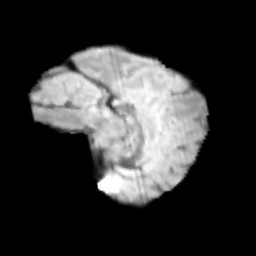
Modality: T2w
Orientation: sagittal
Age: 10
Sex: female
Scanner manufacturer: siemens
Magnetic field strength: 3 T
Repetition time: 3.8 s
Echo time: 0.07 s